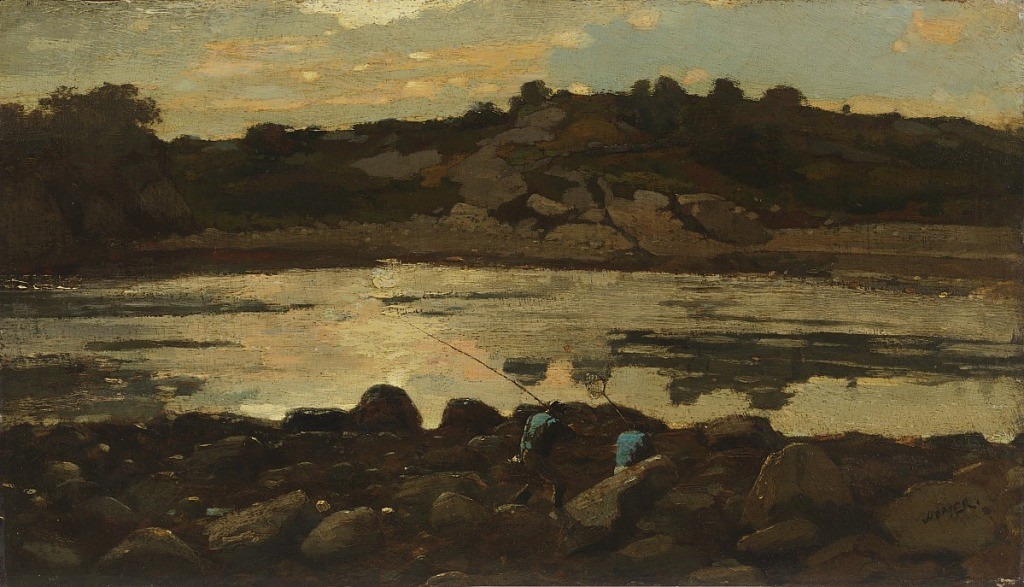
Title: Lobster Cove, Manchester, Massachusetts
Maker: Winslow Homer, American, 1836–1910
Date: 1869
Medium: Brush and oil paint on mahogany wood panel
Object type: Painting
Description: A view of a rocky cove, with a pale-blue sky and pinkish-cream clouds reflected in the water.  Among foreground rocks, two small figures of fishermen dressed in caps and blue coats are visible, one holding a rod and the other a net.